【题型】解答题　【知识点】解析几何　【难度】hard
我们把由半椭圆 $\frac{x^2}{a^2}+\frac{y^2}{b^2}=1(x\ge 0)$ 与半椭圆 $\frac{y^2}{b^2}+\frac{x^2}{c^2}=1(x\le 0)$ 合成的曲线称作“果圆”，其中 $a^2 = b^2 + c^2$，$a>0$，$b>c>0$。如图，设点 $F_0$，$F_1$，$F_2$ 是相应椭圆的焦点，$A_1$，$A_2$ 和 $B_1$，$B_2$ 是“果圆”与 $x$，$y$ 轴的交点，$M$ 是线段 $A_1A_2$ 的中点。

(1) 设 $P$ 是“果圆”的半椭圆 $\frac{y^2}{b^2}+\frac{x^2}{c^2}=1(x\le 0)$ 上任意一点，且 $b=4$，$c=3$。求证：当 $|PM|$ 取得最小值时，$P$ 在点 $A_1$ 处；

(2) 若 $P$ 是“果圆”上任意一点，求 $|PM|$ 取得最小值时点 $P$ 的横坐标；

(3) 连接“果圆”上任意两点的线段称为“果圆”弦。试研究：是否存在实数 $k$，使斜率为 $k$ 的“果圆”平行弦的中点轨迹总是落在某个椭圆上？若存在，求出所有可能的 $k$ 值；若不存在，说明理由。
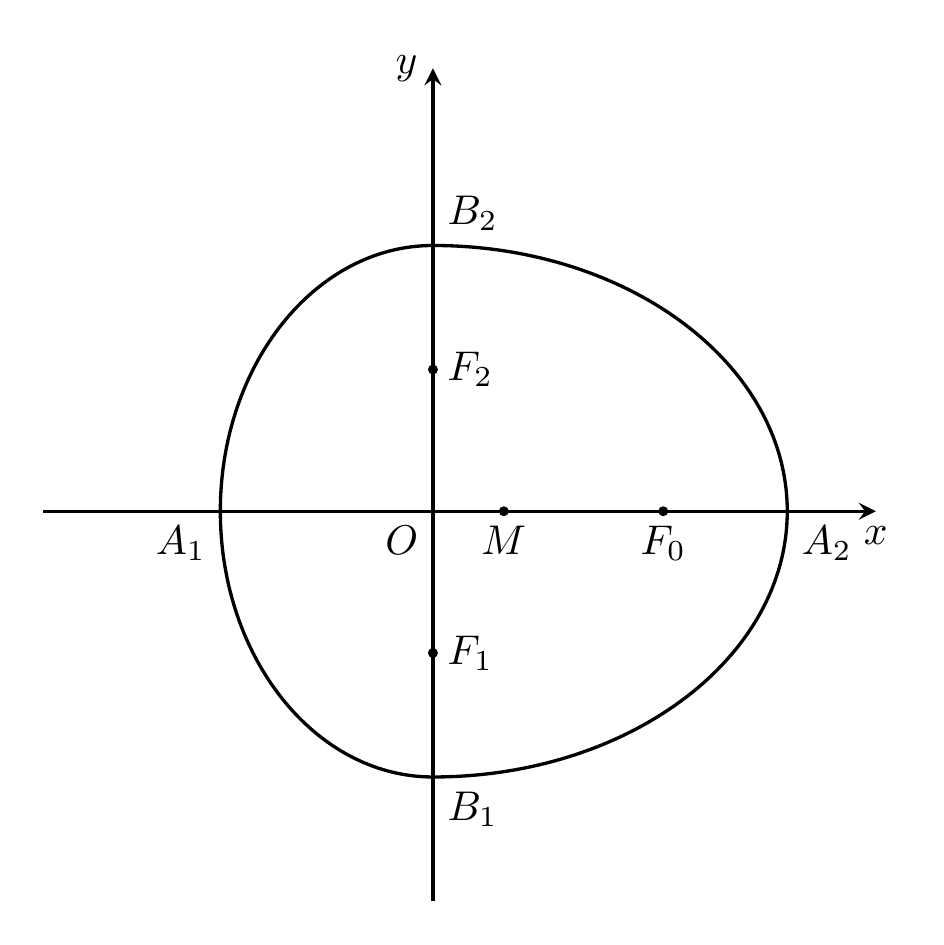
【解答】
\vspace{0.5em}
\textbf{【答案】}
(1) 证明见解析

(2) 答案见解析

(3) 存在；$k=0$

\vspace{0.5em}
\textbf{【分析】}
(1) 先求得 $M$，然后设出 $P$ 点的坐标，再根据两点间的距离公式来求得正确答案。

(2) 先求得 $M$，然后设出 $P$ 点的坐标，再根据两点间的距离公式来求得正确答案。

(3) 先证明斜率相同的椭圆的弦的中点在定直线上，据此可判断“果圆”平行弦的中点轨迹是否落在某个椭圆上。

\vspace{0.5em}
\textbf{【解析】}
(1) $P$ 是“果圆”的半椭圆 $\frac{y^2}{16}+\frac{x^2}{9}=1(x\le 0)$ 上任意一点，所以 $A_1(-3,0)$，
$a^2 = b^2 + c^2 = 25, a=5$，所以 $A_2(5,0)$，所以 $M(1,0)$。

设 $P(3\cos\alpha,4\sin\alpha),\frac{\pi}{2}\le\alpha\le\frac{3\pi}{2}$，
\[
|PM|=\sqrt{(3\cos\alpha-1)^2+(4\sin\alpha)^2}=\sqrt{9\cos^2\alpha-6\cos\alpha+1+16\sin^2\alpha}
\]
\[
=\sqrt{-6\cos\alpha+7\sin^2\alpha+10}=\sqrt{-7\cos^2\alpha-6\cos\alpha+17},
\]
二次函数 $y=-7x^2-6x+17$ 的开口向下，对称轴为 $x=-\frac{-6}{2\times(-7)}=-\frac{3}{7}$，
由于 $\cos\alpha\in[-1,0]$，所以当 $\cos\alpha=-1$ 时，$|PM|$ 取得最小值 $\sqrt{-7+6+17}=4$，
此时 $P(-3,0)$，即 $P$ 在点 $A_1$ 处。

(2) 半椭圆 $\frac{x^2}{a^2}+\frac{y^2}{b^2}=1(x\ge 0)$，对应 $A_2(a,0)$，
半椭圆 $\frac{y^2}{b^2}+\frac{x^2}{c^2}=1(x\le 0)$，对应 $A_1(-c,0)$，则 $M\left(\frac{a-c}{2},0\right)$，

当 $P$ 在半椭圆 $\frac{y^2}{b^2}+\frac{x^2}{c^2}=1(x\le 0)$ 上时，设 $P(c\cos\theta,b\sin\theta)$，
则
\[
|PM|=\sqrt{\left(c\cos\theta-\frac{a-c}{2}\right)^2+(b\sin\theta)^2}
\]
\[
=\sqrt{c^2\cos^2\theta-c(a-c)\cos\theta+\left(\frac{a-c}{2}\right)^2+b^2\sin^2\theta}
\]
\[
=\sqrt{c^2\cos^2\theta-c(a-c)\cos\theta+\left(\frac{a-c}{2}\right)^2+b^2-b^2\cos^2\theta}
\]
\[
=\sqrt{(c^2-b^2)\cos^2\theta-c(a-c)\cos\theta+\left(\frac{a-c}{2}\right)^2+b^2},
\]
$a>0$，$b>c>0$，$a^2 = b^2 + c^2$，
二次函数 $y=(c^2-b^2)x^2-(ac-c^2)x+\left(\frac{a-c}{2}\right)^2+b^2$ 的开口向下，
由于 $\cos\theta\in[-1,0]$，所以当 $\cos\theta=-1$ 或 $\cos\theta=0$ 时取得最小值，

当 $\cos\theta=-1$ 时，$|PM|=\sqrt{(c^2-b^2)+(ac-c^2)+\left(\frac{a-c}{2}\right)^2+b^2}=\sqrt{\left(\frac{a-c}{2}\right)^2+ac}$，
$|PM|^2=\left(\frac{a-c}{2}\right)^2+ac \quad \text{\ding{172}},$

当 $\cos\theta=0$ 时，$|PM|=\sqrt{\left(\frac{a-c}{2}\right)^2+b^2}$，$|PM|^2=\left(\frac{a-c}{2}\right)^2+b^2 \quad \text{\ding{173}}.$

所以当 $|PM|$ 取得最小值时，$P$ 在 $A_1$ 或 $B_1$ 或 $B_2$ 处，

$\because |A_1M|=|MA_2|=\frac{a+c}{2}$，设 $P(x,y)$，
且 $B_1$ 和 $B_2$ 同时位于“果圆”的半椭圆 $\frac{x^2}{a^2}+\frac{y^2}{b^2}=1(x\ge 0)$ 和半椭圆 $\frac{y^2}{b^2}+\frac{x^2}{c^2}=1(x\le 0)$ 上，
$\therefore$ 只需研究 $P$ 位于“果圆”的半椭圆 $\frac{x^2}{a^2}+\frac{y^2}{b^2}=1(x\ge 0)$ 上的情形即可。
\[
|PM|^2=\left(x-\frac{a-c}{2}\right)^2+y^2=\frac{c^2}{a^2}\left[x-\frac{a^2(a-c)}{2c^2}\right]^2+b^2+\frac{(a-c)^2}{4}-\frac{a^2(a-c)^2}{4c^2},
\]
当 $x=\frac{a^2(a-c)}{2c^2}\le a$，即 $a\le 2c$ 时，$|PM|^2$ 的最小值在 $x=\frac{a^2(a-c)}{2c^2}$ 时取到，此时 $P$ 的横坐标是 $\frac{a^2(a-c)}{2c^2}$。

当 $x=\frac{a^2(a-c)}{2c^2}>a$，即 $a>2c$ 时，
由于 $|PM|^2$ 在 $x<a$ 时是递减的，$|PM|^2$ 的最小值在 $x=a$ 时取到，此时 $P$ 的横坐标是 $a$。

综上所述，若 $a\le 2c$，当 $|PM|$ 取得最小值时，点 $P$ 的横坐标是 $\frac{a^2(a-c)}{2c^2}$；
若 $a>2c$，当 $|PM|$ 取得最小值时，点 $P$ 的横坐标是 $a$ 或 $-c$。

(3) 我们证明一个结论：
若斜率为 $k$ 的直线与椭圆 $mx^2+ny^2=1(m>0,n>0,m\neq n)$ 交于 $A,B$ 两点，则中点的轨迹在直线上。

证明：设 $A(x_1,y_1),B(x_2,y_2)$，它们的中点为 $M(x_0,y_0)$，
则 $mx_1^2+ny_1^2=1$ 且 $mx_2^2+ny_2^2=1$，
从而 $m(x_1^2-x_2^2)+n(y_1^2-y_2^2)=0$，故 $m(x_1-x_2)(x_1+x_2)+n(y_1-y_2)(y_1+y_2)=0$，
故 $mx_0+nky_0=0$，故中点在直线 $mx+nky=0$ 上。

对于“果圆”的弦的中点，
若斜率 $k=0$，则设直线 $y=t$，
它与“果圆”的交点是 $\left(a\sqrt{1-\frac{t^2}{b^2}},t\right)$，$\left(-c\sqrt{1-\frac{t^2}{b^2}},t\right)$，
弦的中点 $(x,y)$ 满足
\[
\begin{cases}
x=\frac{1}{2}(a-c)\sqrt{1-\frac{t^2}{b^2}}, \\
y=t
\end{cases}
\]
消去 $t$ 可得弦的中点轨迹方程是 $\frac{4x^2}{(a-c)^2}+\frac{y^2}{b^2}=1$，
而 $\frac{1}{2}(a-c)-b=\frac{1}{2}(a-2b-c)=\frac{1}{2}(\sqrt{b^2+c^2}-2b-c)<\frac{1}{2}((b+c)-2b-c)<0$，
即 $\frac{1}{2}(a-c)\neq b$，所以，若“果圆”弦所在直线的斜率为 $0$，则平行弦中点轨迹是椭圆。

若“果圆”弦的斜率 $k\neq 0$，则可平移过程总存在无数条斜率为 $k$ 的直线与“果圆”的左半椭圆相交，由前述证明的结论，此时中点在直线上，
故平行弦中点轨迹不能总落在某个椭圆上。

综上，斜率 $k=0$ 时，“果圆”平行弦中点轨迹总是落在某个椭圆上。
斜率 $k\neq 0$ 时，“果圆”平行弦中点轨迹不能总落在某个椭圆上。

\vspace{0.5em}
\textbf{【点睛】} 解新定义题型的步骤：(1) 理解“新定义”——明确“新定义”的条件、原理、方法、步骤和结论。(2) 重视“举例”，利用“举例”检验是否理解和正确运用“新定义”；归纳“举例”提供的解题方法，归纳提供的解题的分类情况。(3) 类比新定义中的概念、原理、方法，解决题中需要解决的问题。

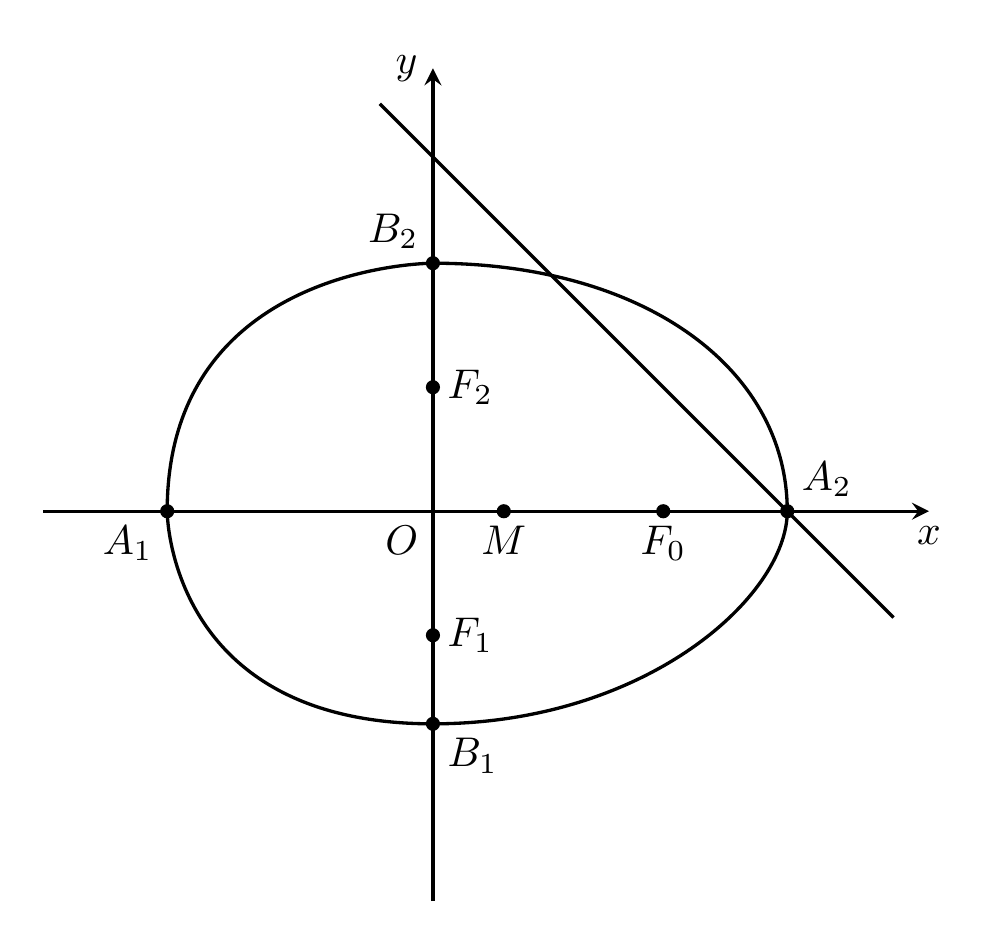